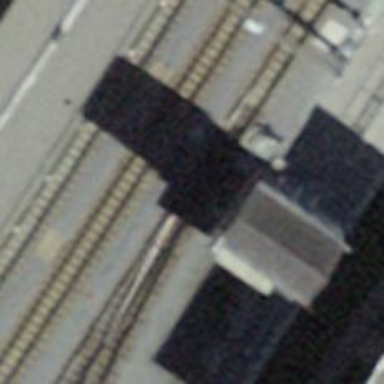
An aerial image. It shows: Railway switch.